Interaction volume radius: 5 \u00c5
Interaction volume height: 10 \u00c5
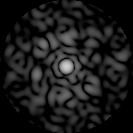
Disorder parameter: 0.8272